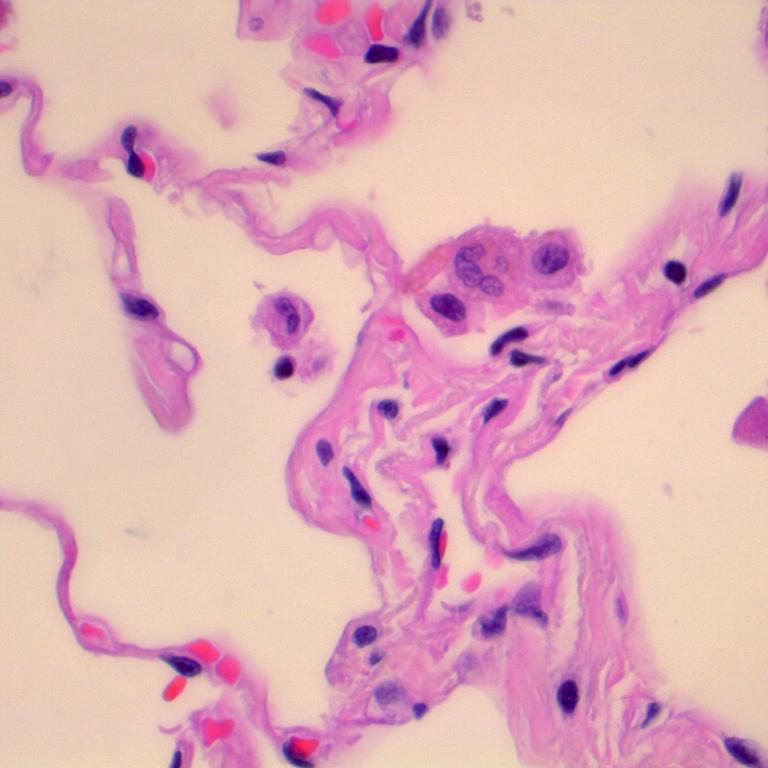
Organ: lung
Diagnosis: benign